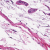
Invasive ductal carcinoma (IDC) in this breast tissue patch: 0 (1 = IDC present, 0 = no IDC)